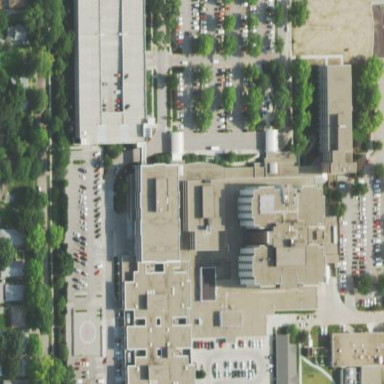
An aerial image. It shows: Hospital providing healthcare services.